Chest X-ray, PA view. Patient: 22 years old, sex M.
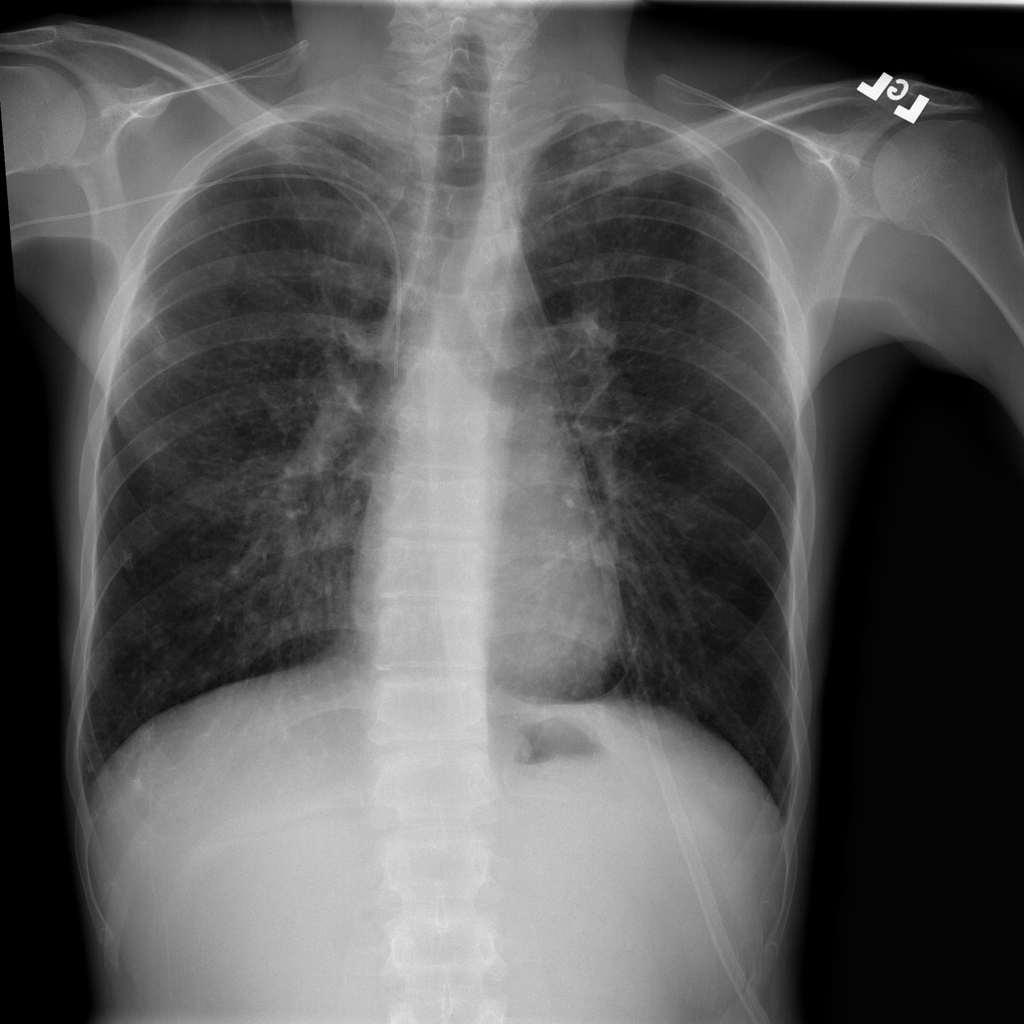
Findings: Infiltration